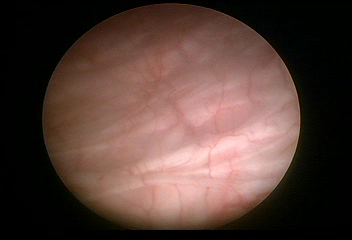
Modality: WLC
Class: Normal mucosa
Bladder cancer association: No